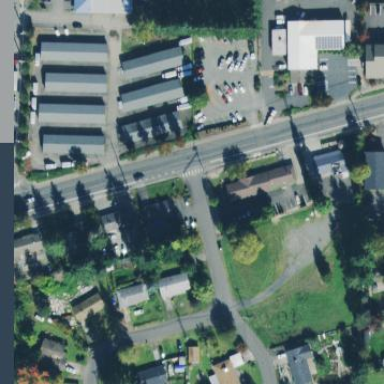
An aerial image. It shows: Area designated for garages.